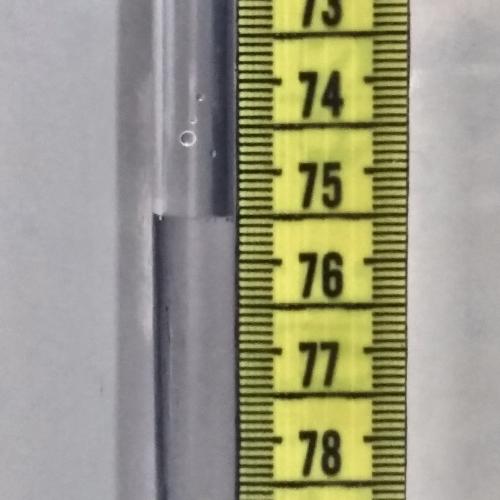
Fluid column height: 75.5 cm